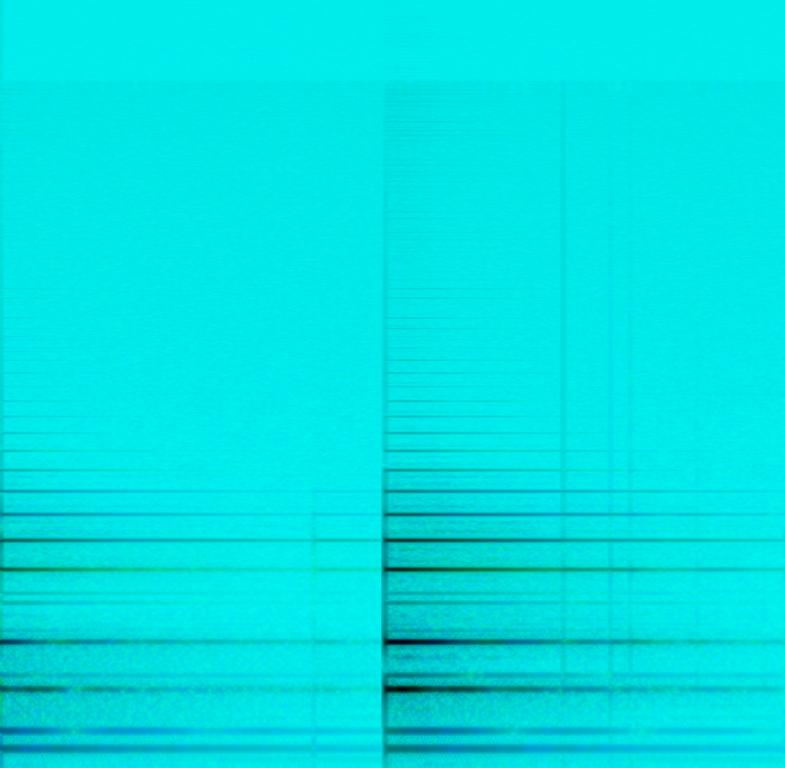
This music is instrumental. It is the sound of a bell playing incessantly. The sound is loud, booming, vibrating, resounding and resonating.